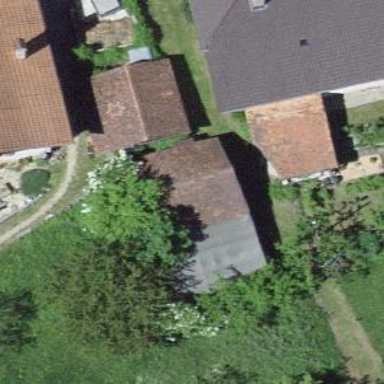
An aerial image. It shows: Rural barn.